Question: I'm rewriting an Obj-C project using Swift 4 / Xcode 9.2
I have a large storyboard that I am breaking down into multiple storyboards. I did this previously without any issues. If I refactored a few views to their own storyboard then the views took the navigation item with them. now they disappear...
<URL>
<URL>
<URL>
<URL>
<URL>
[
<URL>
My questions are ...
Is this an Xcode bug? or a new feature?
Obviously you can work around this as I have shown in the pictures but is there a way to stop the vanishing from happening?
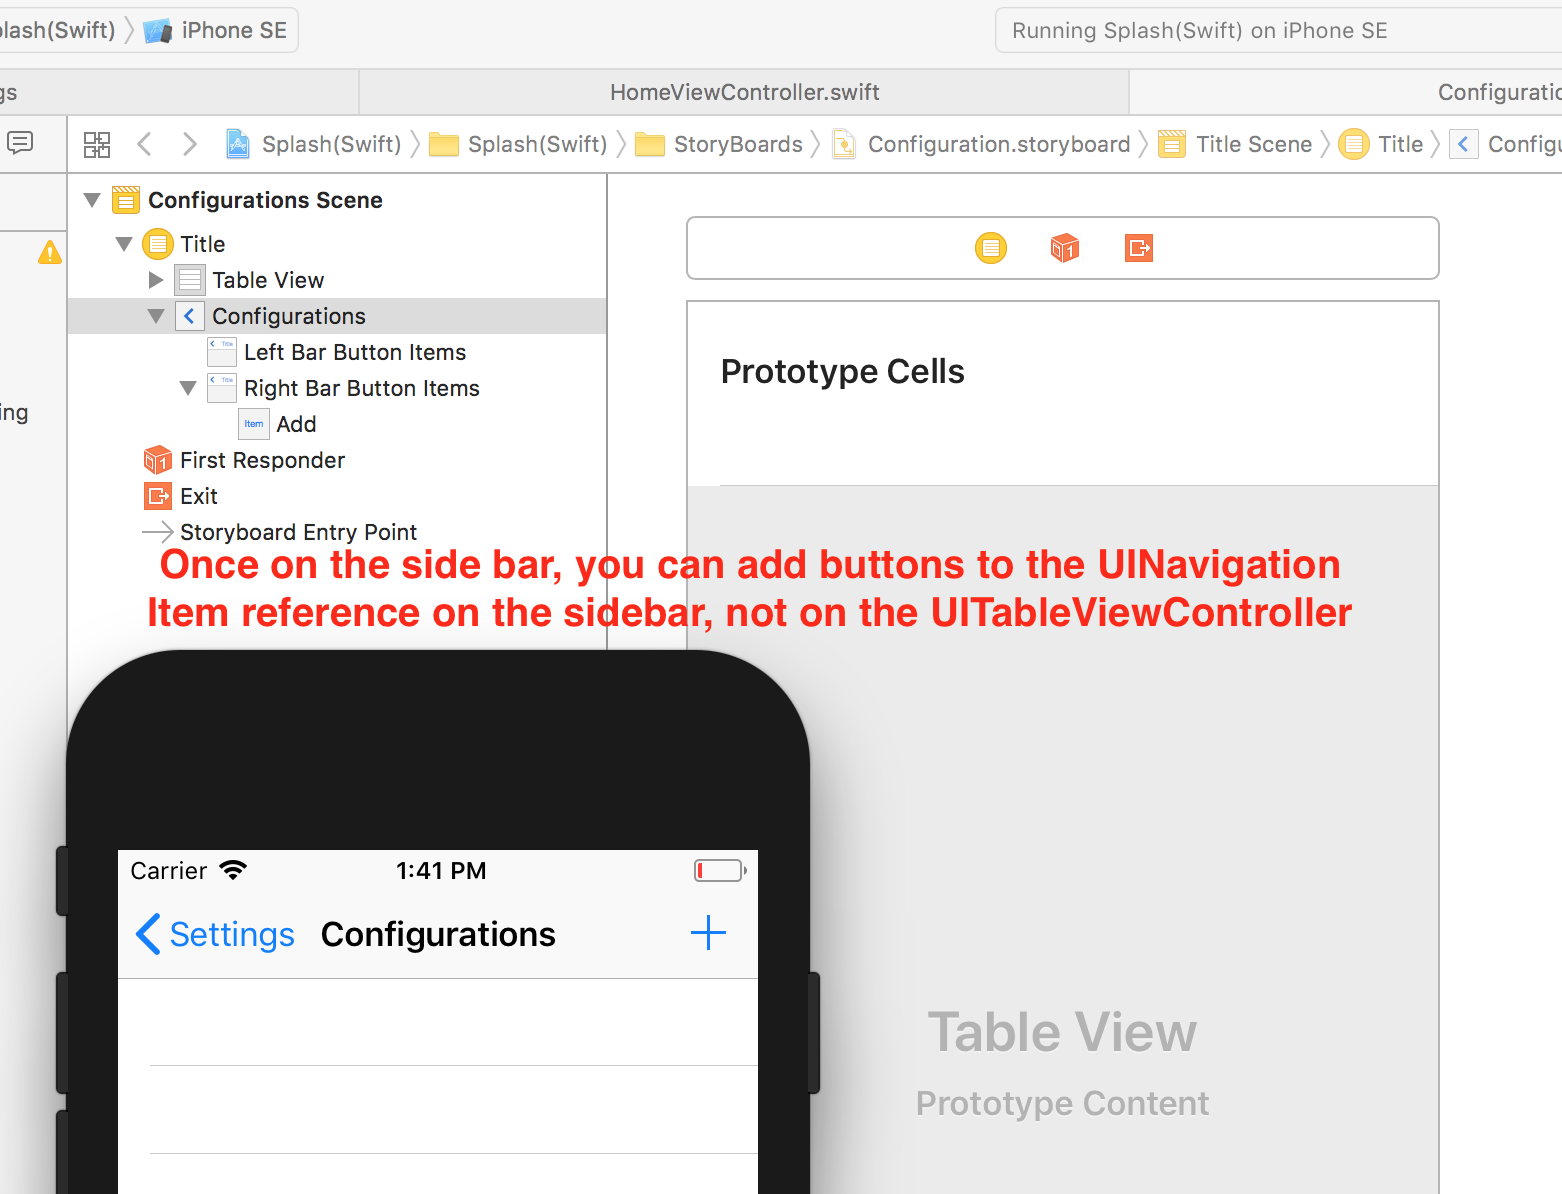
Answer: This is the way it's always been. In your storyboard, if a view controller is a child of a navigation controller via root view controller or push segues, then by default no navigation bar is shown in the storyboard. You can force it on, though, by going to the Simulated Metrics section of the Attributes Inspector tab and selecting one of the navigation bar options for "Top Bar".